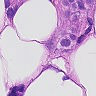
Metastatic tissue present: yes